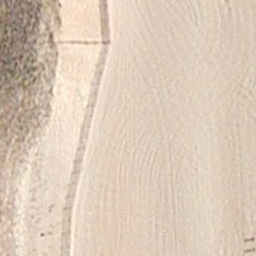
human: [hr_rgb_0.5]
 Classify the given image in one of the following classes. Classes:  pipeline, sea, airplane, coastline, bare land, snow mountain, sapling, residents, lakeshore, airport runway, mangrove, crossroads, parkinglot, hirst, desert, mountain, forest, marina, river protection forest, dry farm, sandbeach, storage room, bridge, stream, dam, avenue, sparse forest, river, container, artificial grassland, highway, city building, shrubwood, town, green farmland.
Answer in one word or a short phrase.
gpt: sandbeach